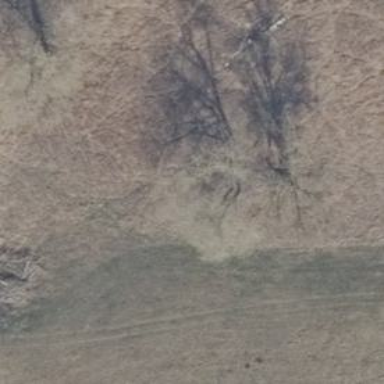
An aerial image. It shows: Beautiful tree in nature.